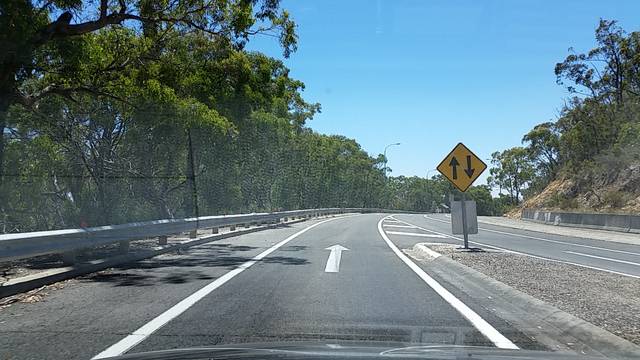
Region: Australia
Coordinates: -34.984, 138.689